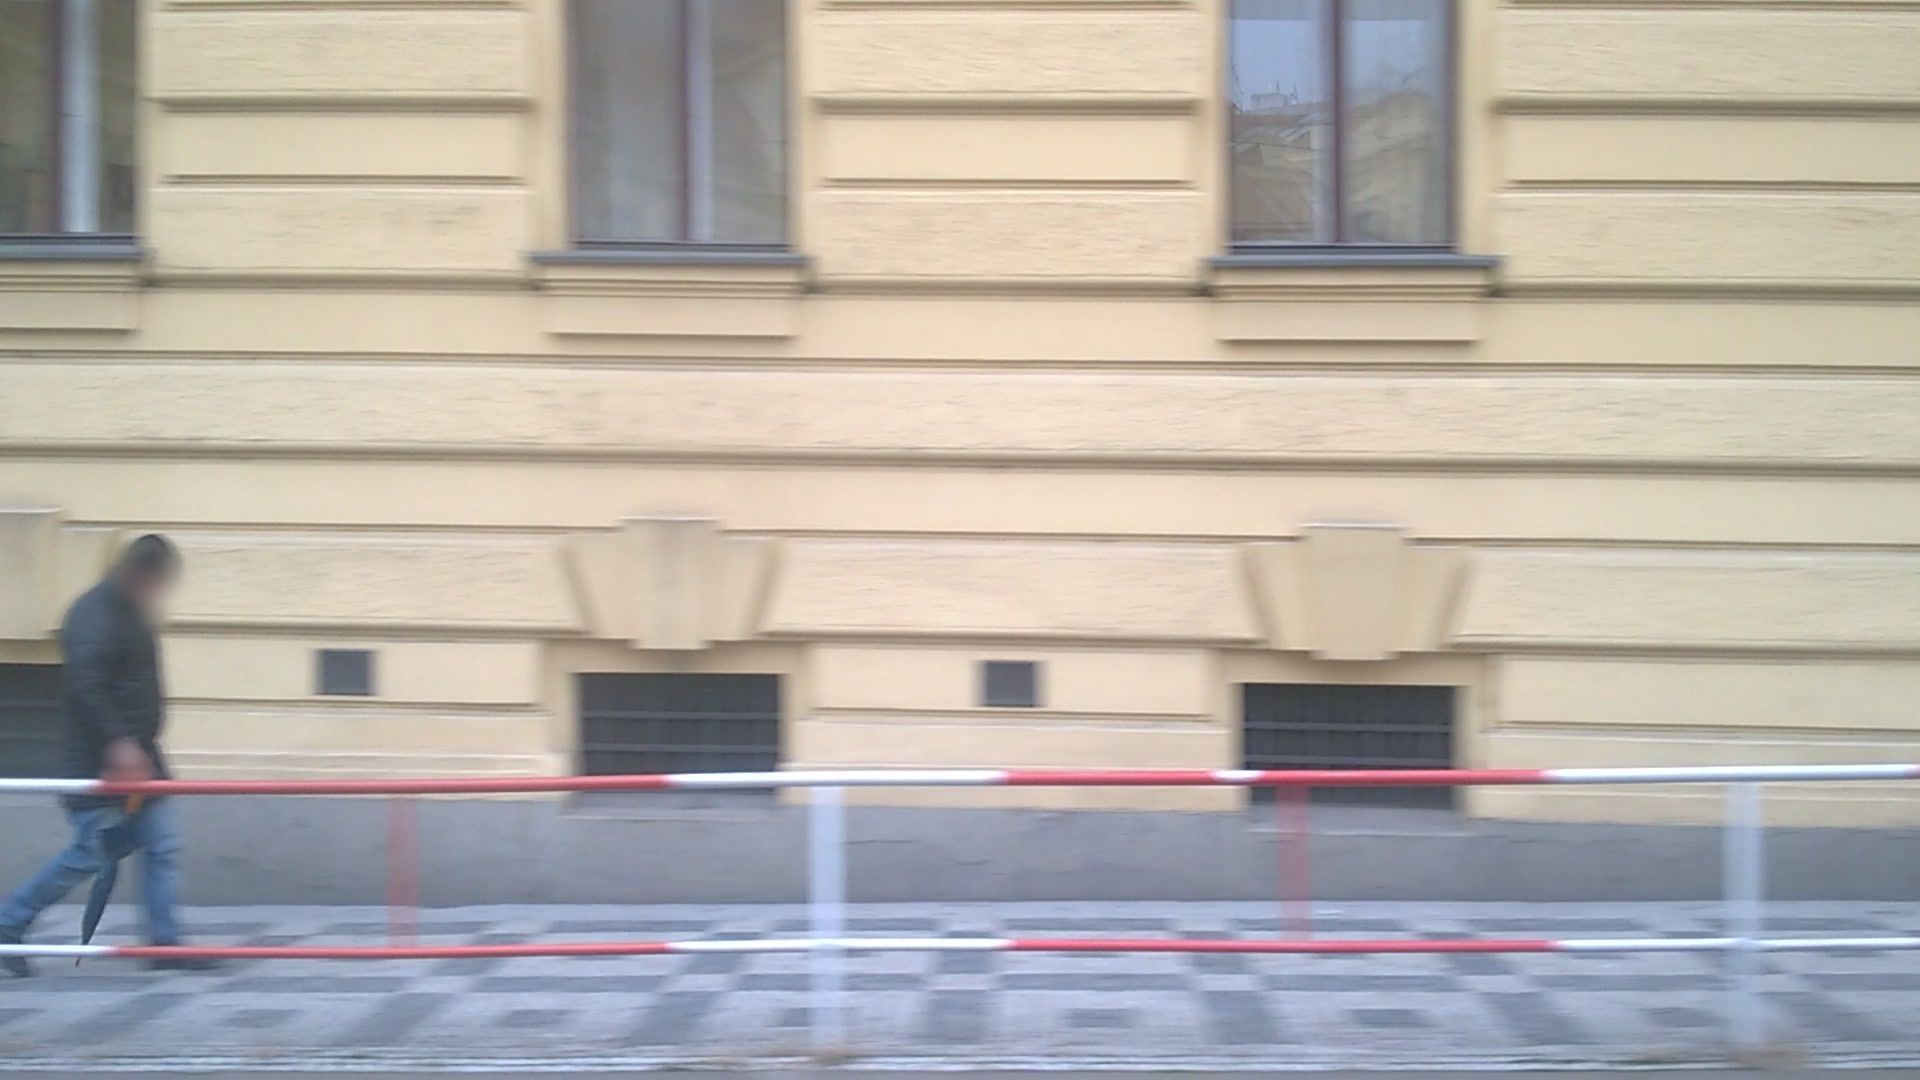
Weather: snowy
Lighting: day
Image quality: slightly poor
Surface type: walking surface
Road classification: residential
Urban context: urban centre
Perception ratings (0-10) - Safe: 8.76, Lively: 3.77, Beautiful: 5.74, Boring: 3.64, Depressing: 2.07, Wealthy: 7.18